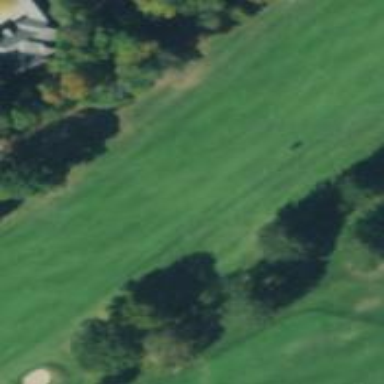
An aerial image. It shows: View of golf hole.